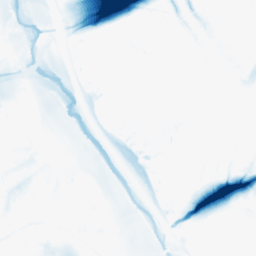
Category: morphological
Decomposition family: morphological_ellipse
Decomposition parameters: operation: closing
width: 50
height: 50
Upsampling method: sinc_blackman
Upsampling parameters: scale: 2
kernel_size: 8
Upsampling scale: 2